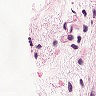
Metastatic tissue present: no